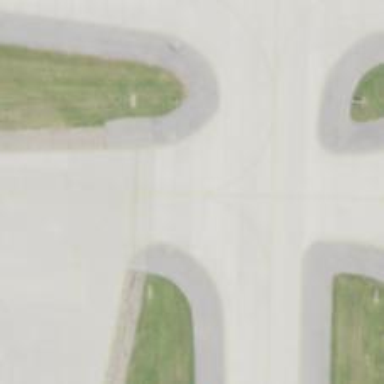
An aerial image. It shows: View of taxiway at the airport.